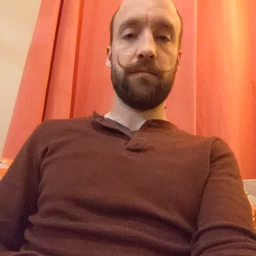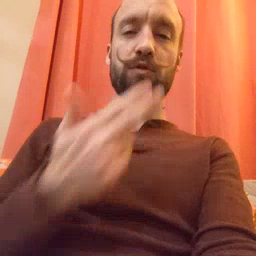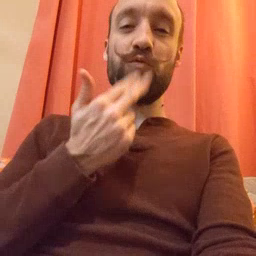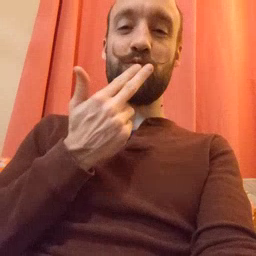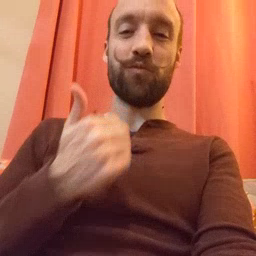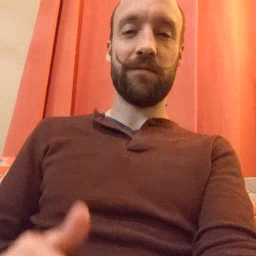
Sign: cute